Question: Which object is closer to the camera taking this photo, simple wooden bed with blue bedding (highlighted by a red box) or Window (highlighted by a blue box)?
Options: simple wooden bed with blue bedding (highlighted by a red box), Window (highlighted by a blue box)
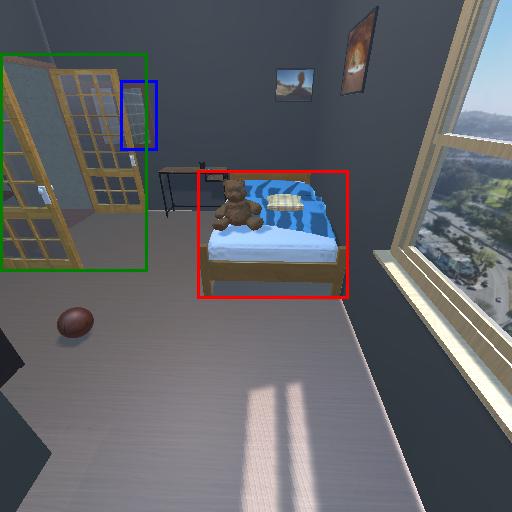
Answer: simple wooden bed with blue bedding (highlighted by a red box)